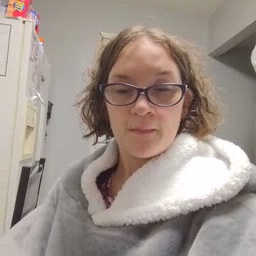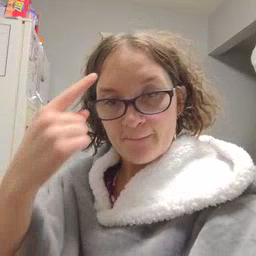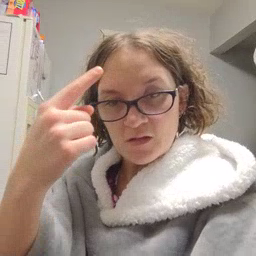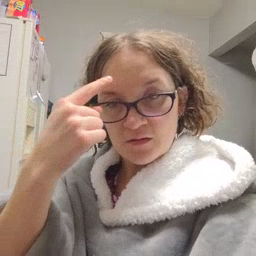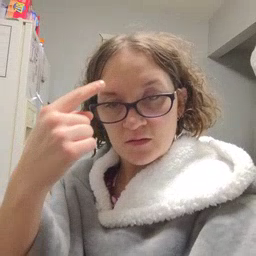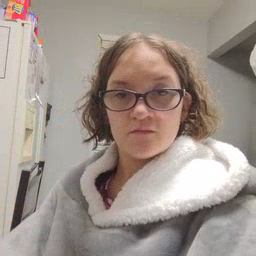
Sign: penny